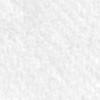
Label: no_change